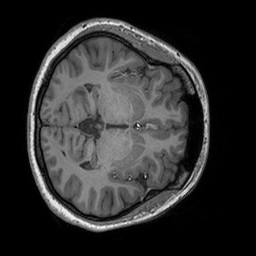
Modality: T1w
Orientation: axial
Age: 26
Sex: female
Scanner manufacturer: siemens
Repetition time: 2.25 s
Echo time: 0.00302 s